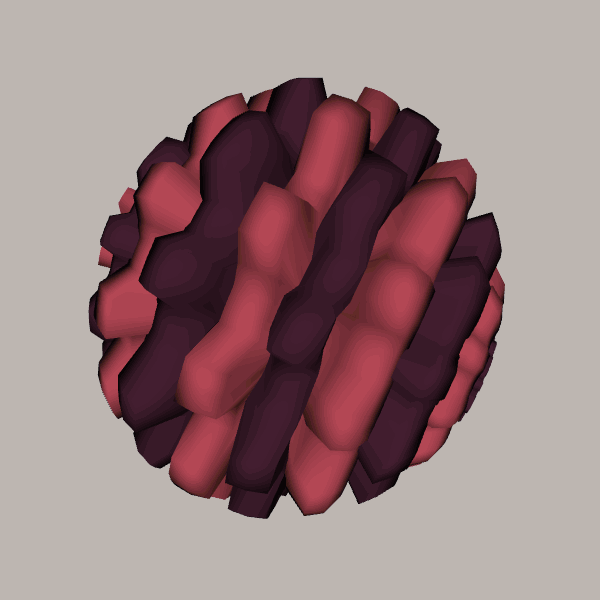
Background: light